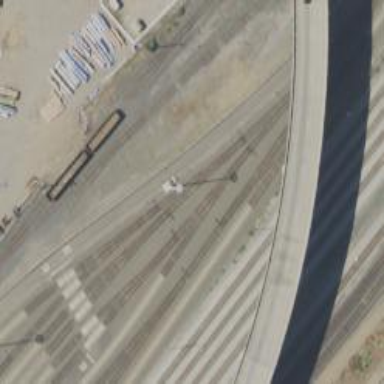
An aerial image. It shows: Railway yard in service.